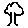
Label: tree